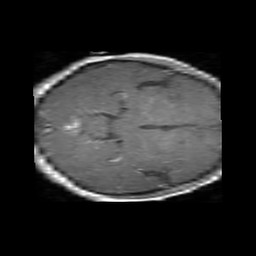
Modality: T1w
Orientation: axial
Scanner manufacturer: philips
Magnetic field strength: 3 T
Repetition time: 0.6192 s
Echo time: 0.01 s